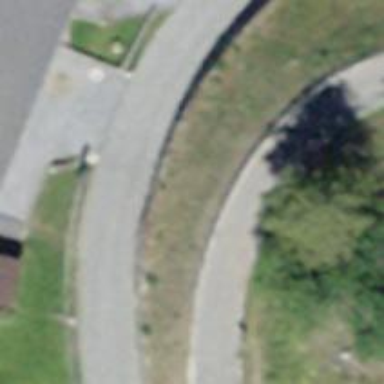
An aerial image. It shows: Asphalt pedestrian path with top-notch grade 1 quality surface.